Interaction volume radius: 5 \u00c5
Interaction volume height: 10 \u00c5
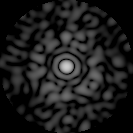
Disorder parameter: 0.8685